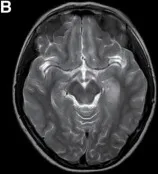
Electroencephalogram (EEG) and changes in brain magnetic resonance imaging (MRI) of patient 1. MRI T2/fluid-attenuated inversion recovery (FLAIR) hyperintensities in the hippocampal gyrus in the left medial temporal lobe (B and C).
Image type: radiology (mri)